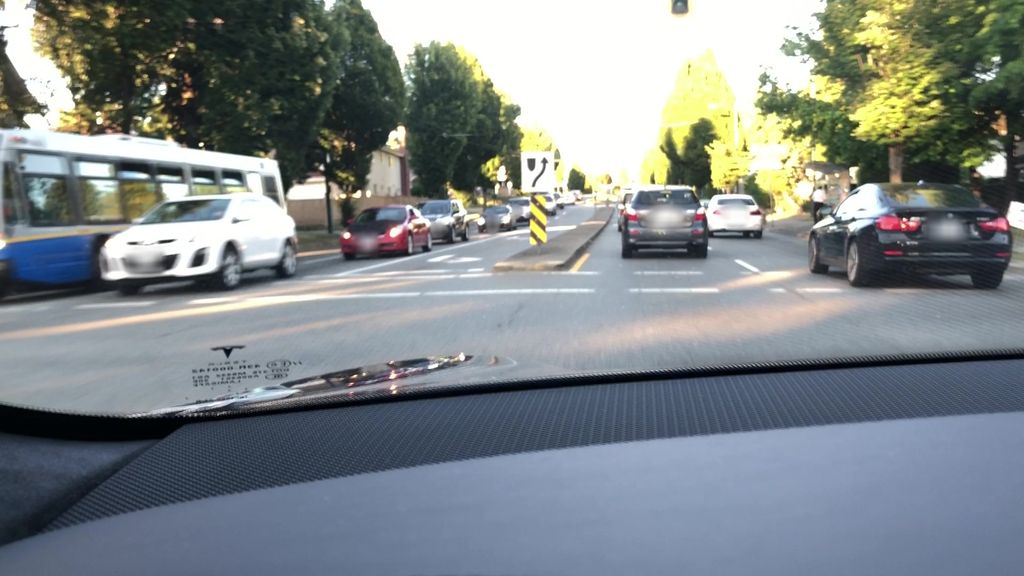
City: vancouver